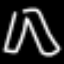
Label: pants